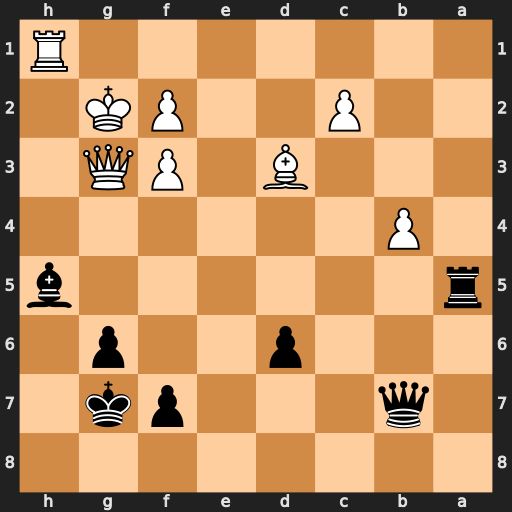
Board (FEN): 8/1q3pk1/3p2p1/r6b/1P6/3B1PQ1/2P2PK1/7R
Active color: b
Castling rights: -
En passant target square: -
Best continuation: Bxf3+ Qxf3 Rg5+ Kf1 Qxf3